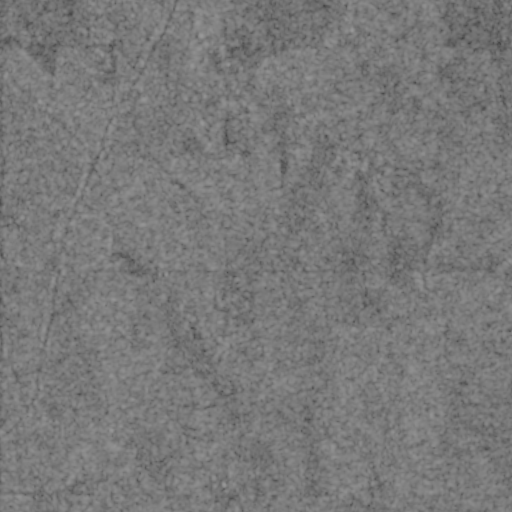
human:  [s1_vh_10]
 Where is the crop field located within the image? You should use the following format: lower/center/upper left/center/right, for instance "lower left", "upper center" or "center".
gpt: The crop field is located in the lower left of the image.
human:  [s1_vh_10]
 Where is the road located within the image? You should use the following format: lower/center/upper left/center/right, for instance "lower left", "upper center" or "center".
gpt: There is no road in the image.

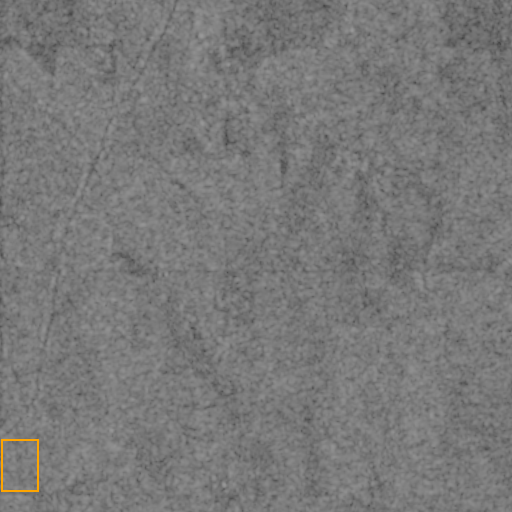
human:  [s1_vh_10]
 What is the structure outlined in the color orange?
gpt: The structure outlined in orange is a crop field.
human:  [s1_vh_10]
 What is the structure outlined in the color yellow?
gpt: There is no yellow outline.